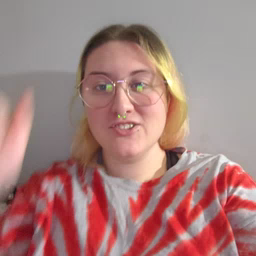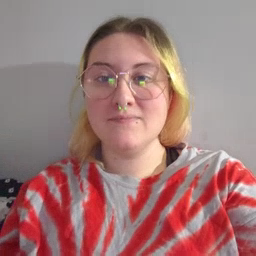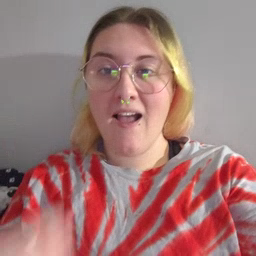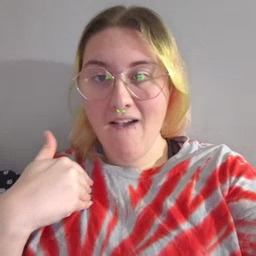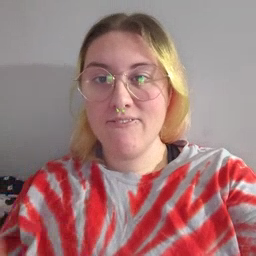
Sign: have